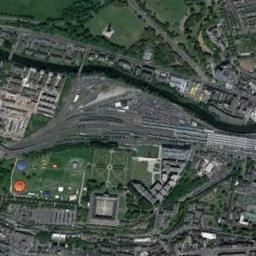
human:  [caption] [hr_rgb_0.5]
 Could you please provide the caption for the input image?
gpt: The railway station is next to some buildings and grass .

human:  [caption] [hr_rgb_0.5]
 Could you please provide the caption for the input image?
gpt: The railway station with lots of railways are flanked by lots of houses and green areas .

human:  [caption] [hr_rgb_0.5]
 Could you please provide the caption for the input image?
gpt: Many buildings of different shapes are beside the railway station .

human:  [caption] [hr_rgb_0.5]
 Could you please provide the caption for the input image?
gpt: There is a fully equipped railway station in the city .

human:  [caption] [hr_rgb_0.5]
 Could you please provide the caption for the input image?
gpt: There are many buildings and green meadows around the railway station .